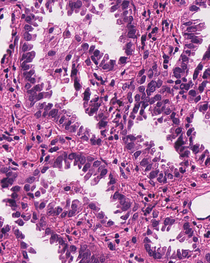
Tumor epithelial tissue: yes
Tumor-associated stroma tissue: yes
Normal tissue: no